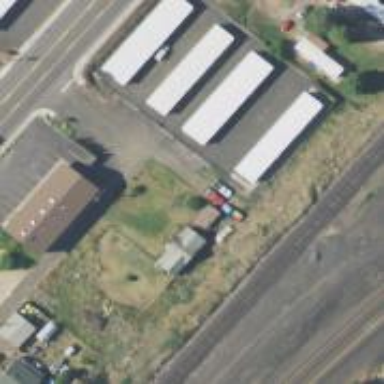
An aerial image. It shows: Storage rental shop.